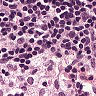
Metastatic tissue present: no